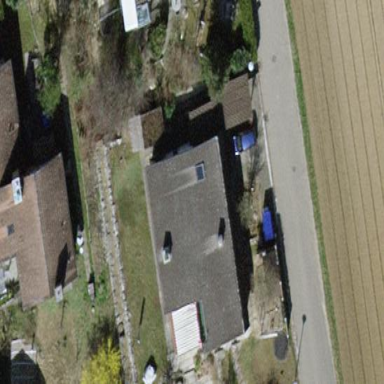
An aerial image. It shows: Detached building with saltbox-shaped roof.